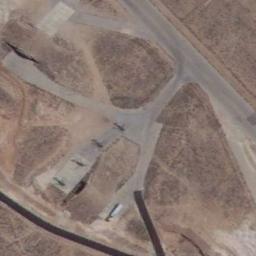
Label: runway